Question: When I import an existing project or create a new project it create it but show this windows which does not shows package pane to show files list.

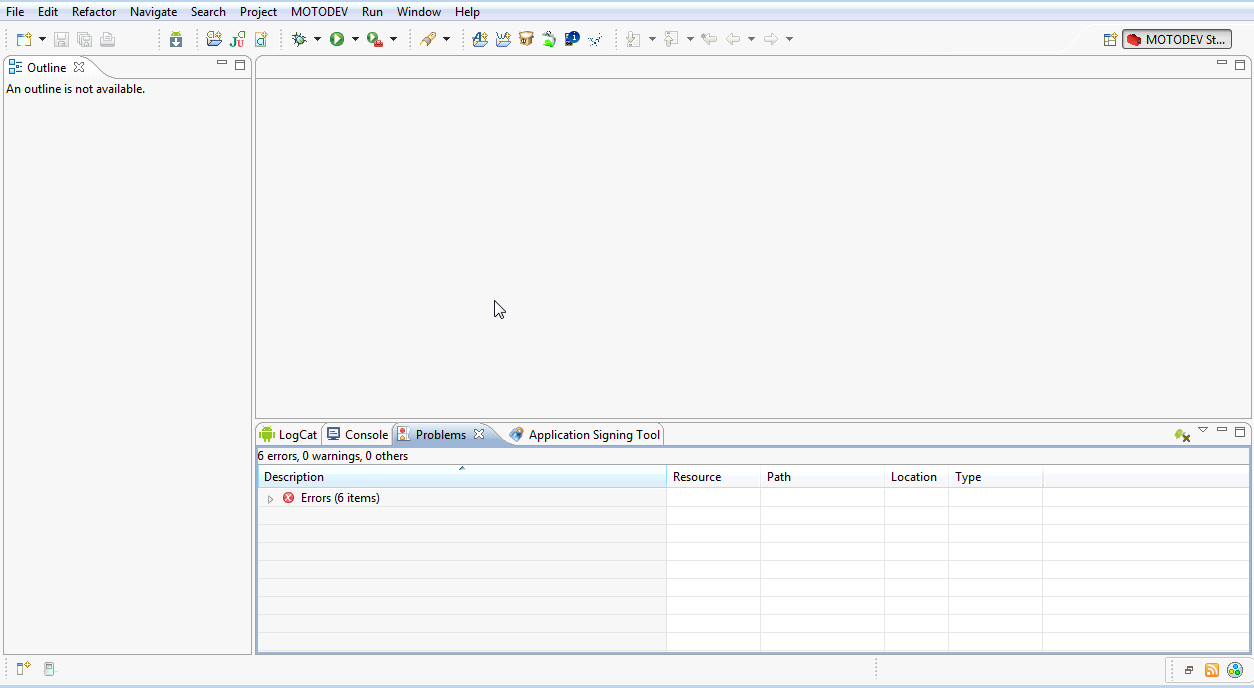
Answer: 'goto window menu >> Show View >> Package Explorer' now you can show package explorer at left side.you can show you import project